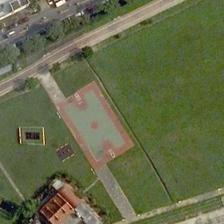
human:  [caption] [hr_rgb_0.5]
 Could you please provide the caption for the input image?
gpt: a basketball field is surrounded by green meadows .

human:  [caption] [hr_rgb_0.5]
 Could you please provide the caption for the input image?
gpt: a basketball field on meadow is near to a road .

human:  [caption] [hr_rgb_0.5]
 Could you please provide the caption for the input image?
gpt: a basketball field is surrounded by a large piece of meadow next to a road .

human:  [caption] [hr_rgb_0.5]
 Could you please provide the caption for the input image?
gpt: we can see a basketball court and a distinctive building in a large tract of grass on the roadside .

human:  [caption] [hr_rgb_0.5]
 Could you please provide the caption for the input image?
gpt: a basketball field is surrounded by green meadows .